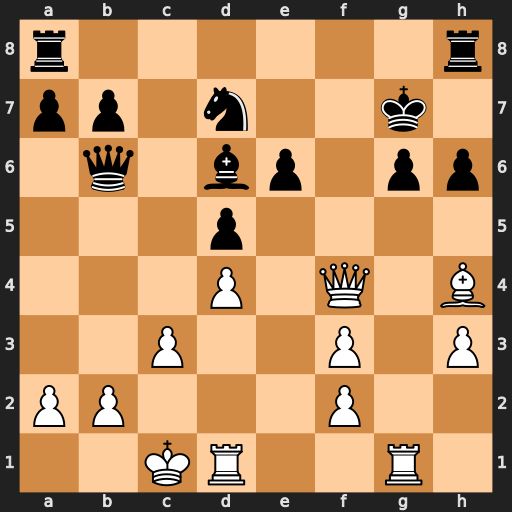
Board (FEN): r6r/pp1n2k1/1q1bp1pp/3p4/3P1Q1B/2P2P1P/PP3P2/2KR2R1
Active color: w
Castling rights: -
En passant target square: -
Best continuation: Rxg6+ Kxg6 Rg1+ Kh7 Qf7#